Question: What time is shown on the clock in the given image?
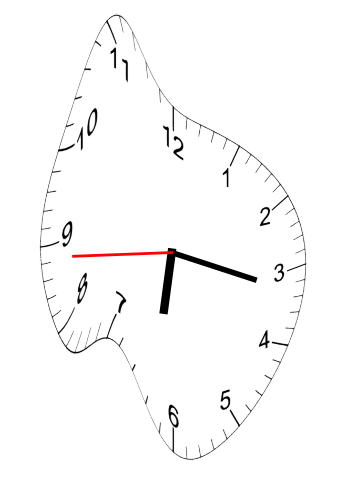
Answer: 06:16:44